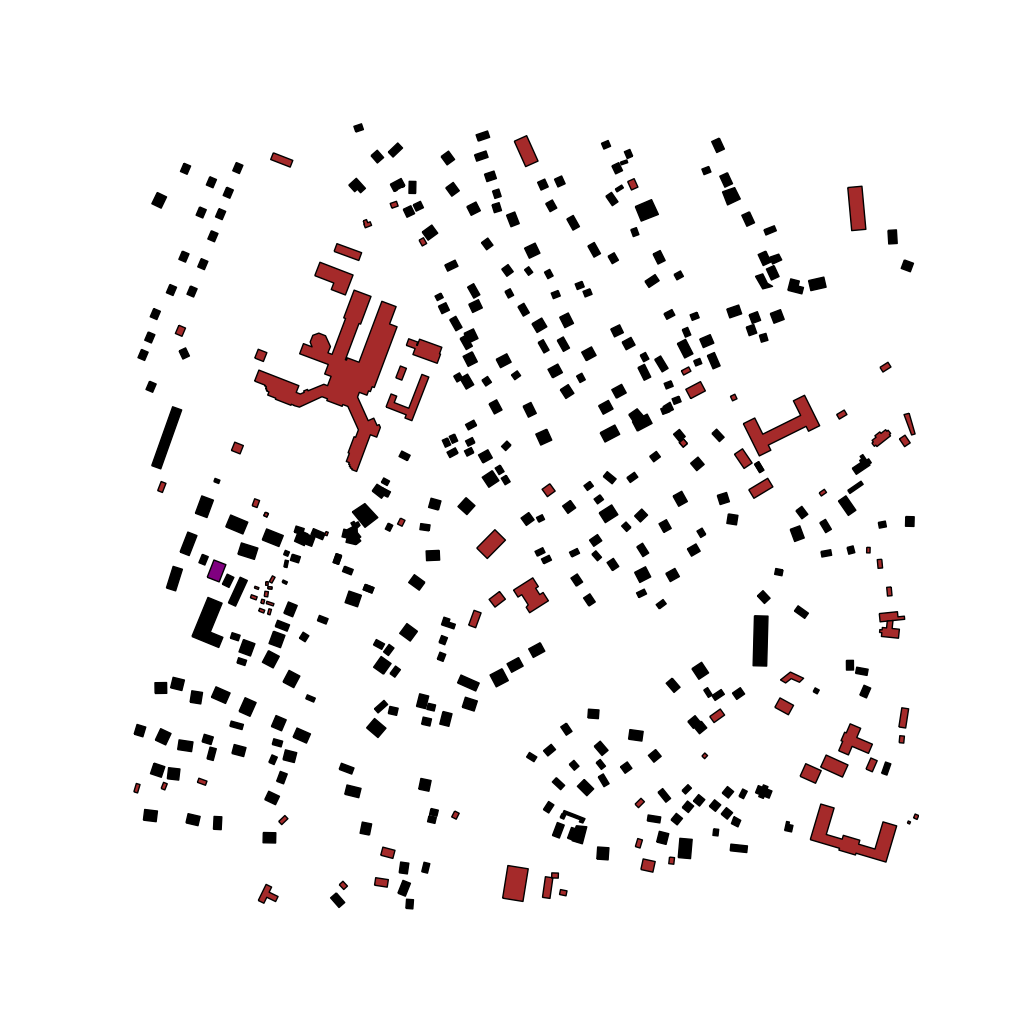
Tags: overhead vector_map, industrial, recreation, residential, soviet, individual_rise, low_rise, density_2, Building, Facility, Kinder, 1.0 km²